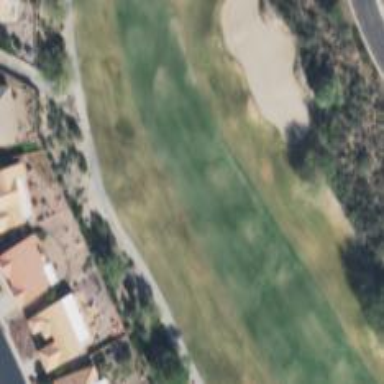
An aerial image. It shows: Golf hole.